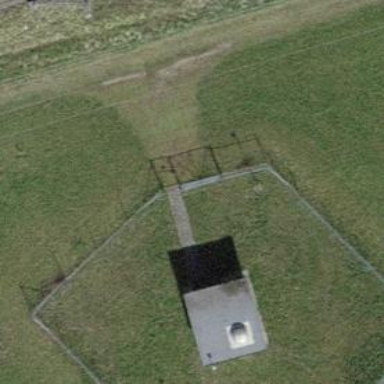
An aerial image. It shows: Gate.